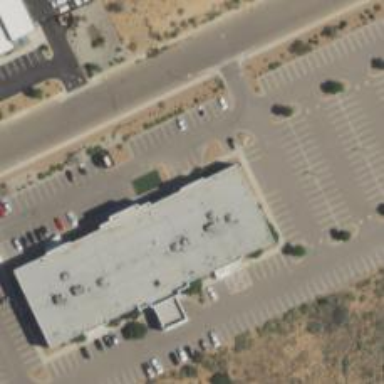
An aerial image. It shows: Healthcare clinic.